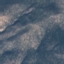
Land use / land cover class: HerbaceousVegetation